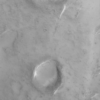
Label: not_dusty